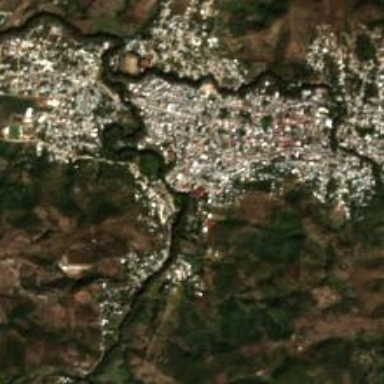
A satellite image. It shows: Town.